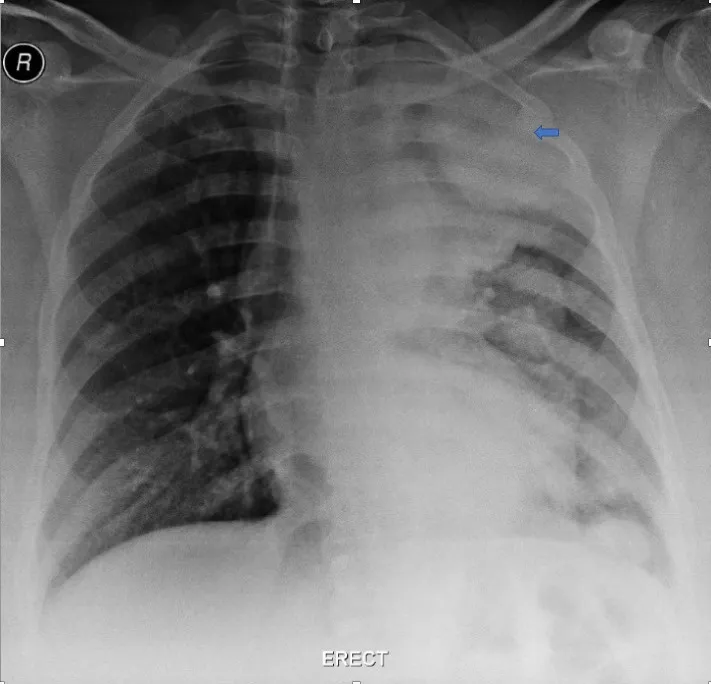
The chest radiograph showed a homogeneous mass lesion in the
left upper zone, with multiple pleural-based mass lesions.
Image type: radiology (x_ray)